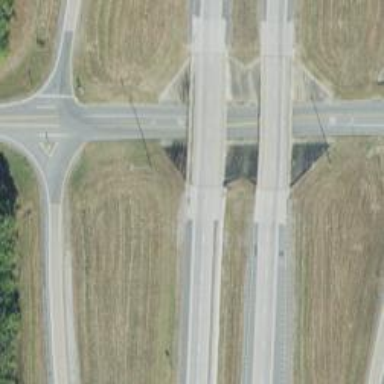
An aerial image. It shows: Beam bridge on motorway.